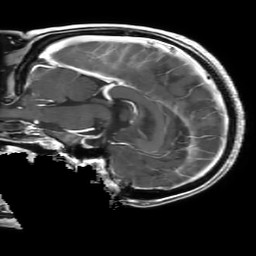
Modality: T1w
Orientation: sagittal
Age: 31
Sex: female
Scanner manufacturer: philips
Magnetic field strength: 3 T
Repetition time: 0.0165 s
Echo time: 0.004605 s